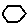
Label: hexagon